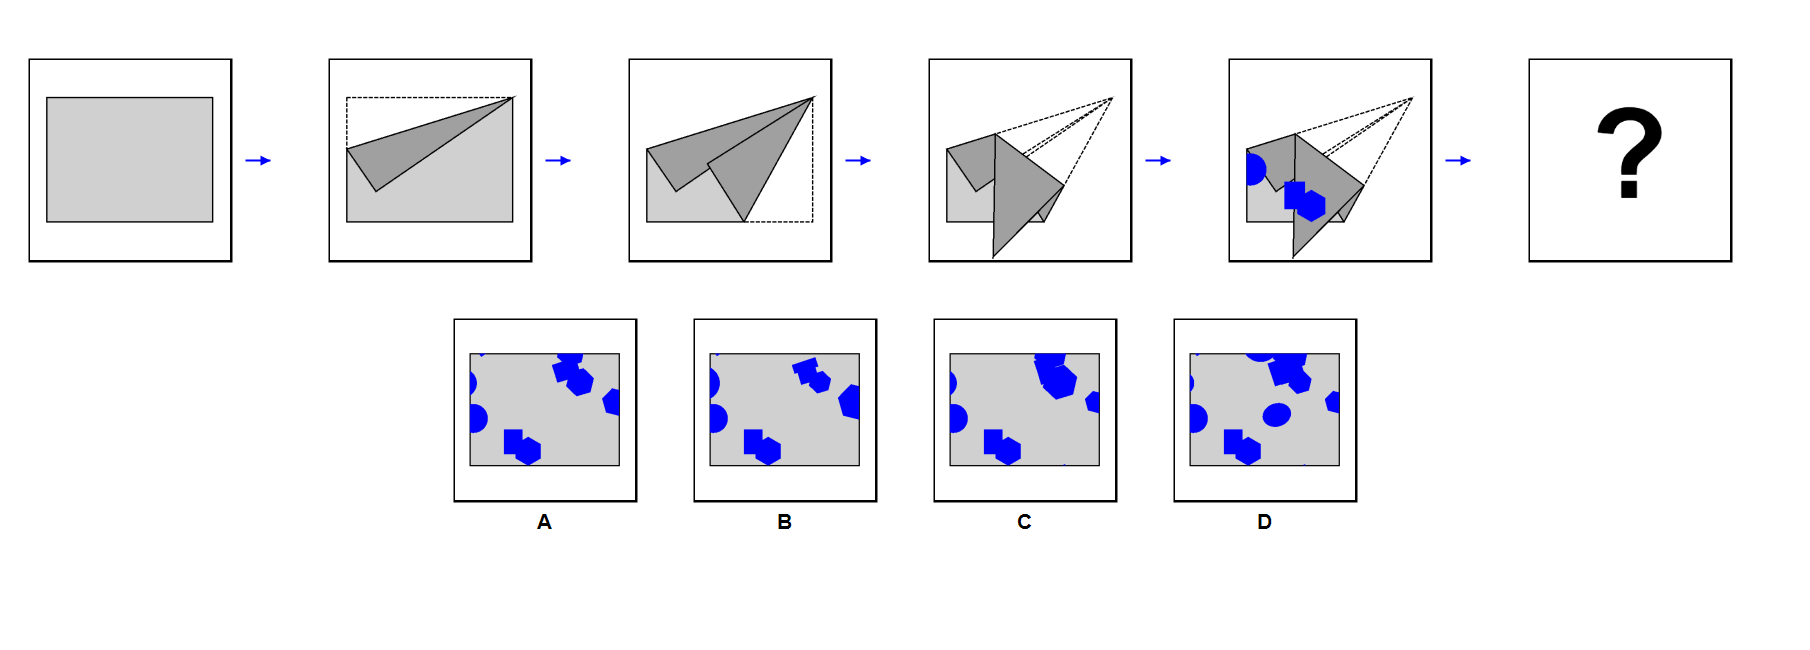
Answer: A